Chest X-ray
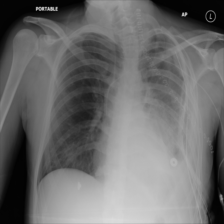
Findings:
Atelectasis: negative
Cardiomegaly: negative
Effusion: negative
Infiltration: positive
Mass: negative
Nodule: negative
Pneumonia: negative
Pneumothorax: negative
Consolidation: negative
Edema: negative
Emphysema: negative
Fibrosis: negative
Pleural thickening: negative
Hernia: negative